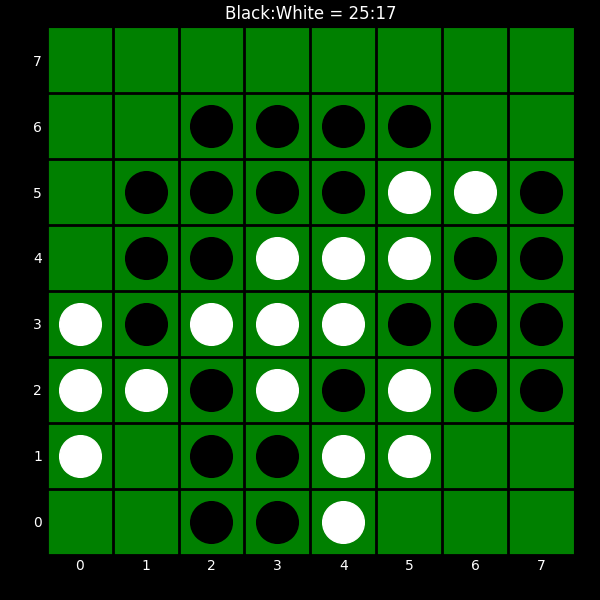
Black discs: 25
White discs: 17